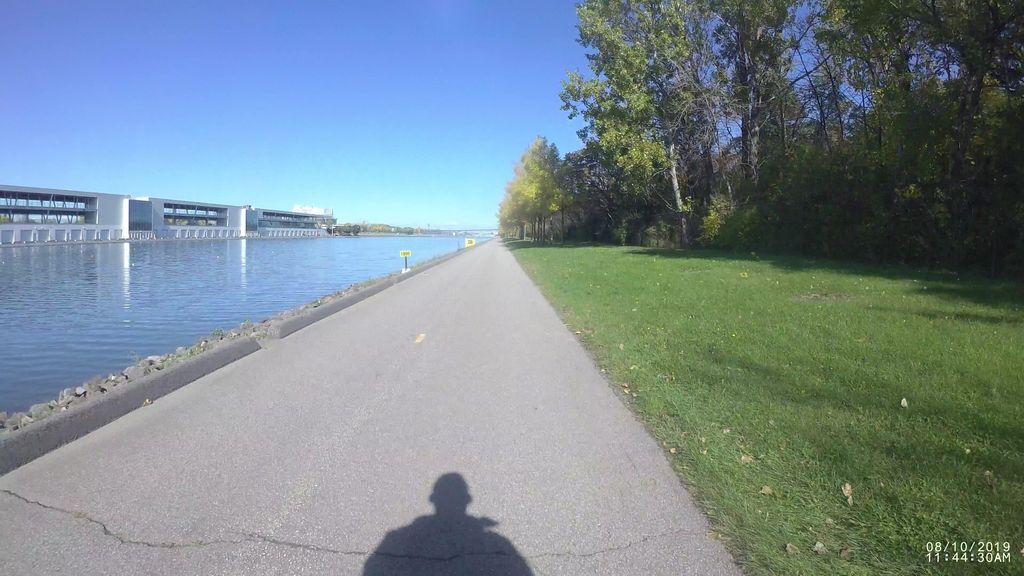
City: montreal